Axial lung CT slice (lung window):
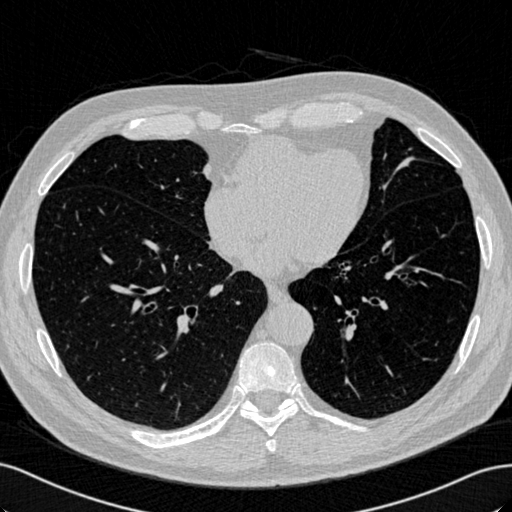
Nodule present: no